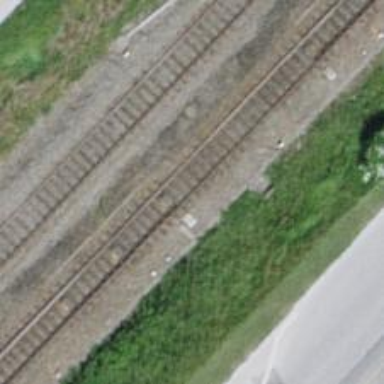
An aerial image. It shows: Railway switch.